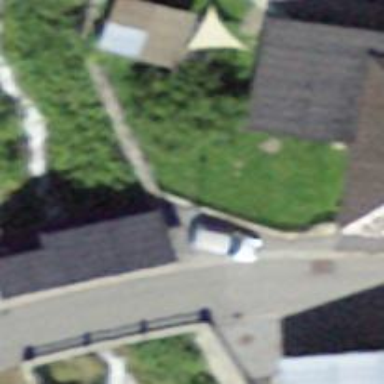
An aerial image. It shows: Post box is visible.